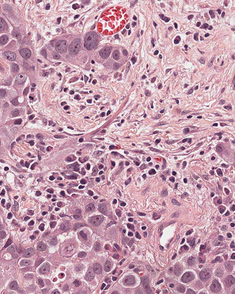
Tumor epithelial tissue: yes
Tumor-associated stroma tissue: yes
Normal tissue: no